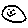
Label: smiley face